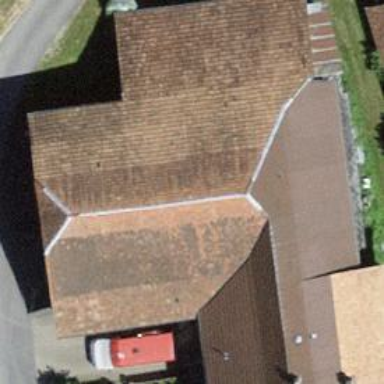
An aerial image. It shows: Farm building.